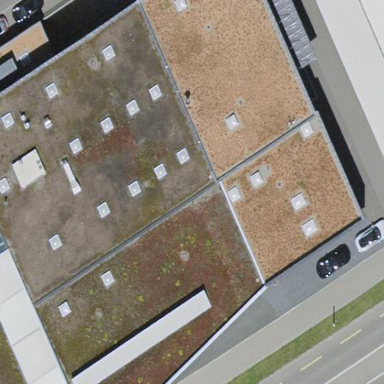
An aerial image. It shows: Building that houses car shop.